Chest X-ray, AP view. Patient: 18 years old, sex M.
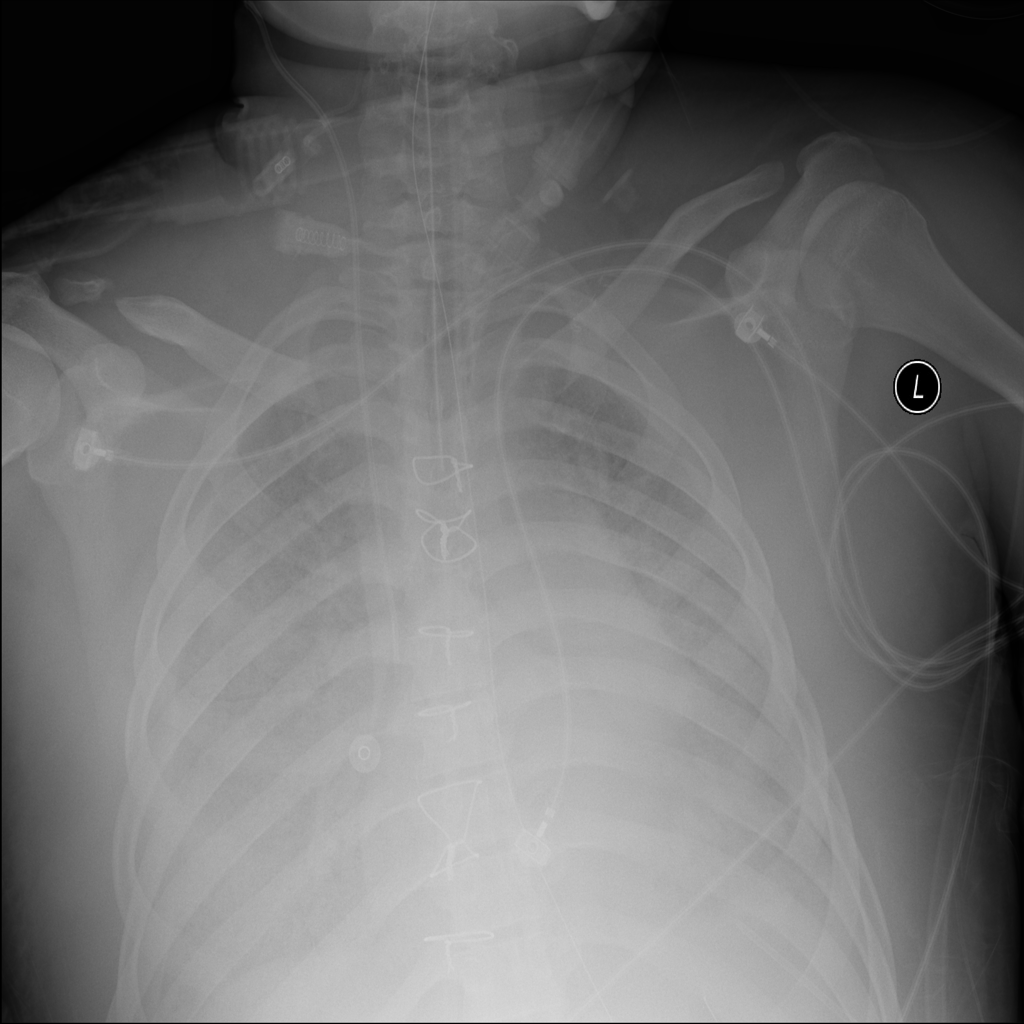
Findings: Effusion, Infiltration